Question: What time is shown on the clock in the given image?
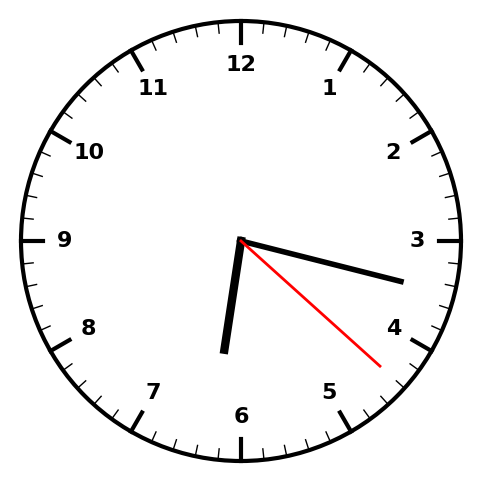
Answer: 06:17:22